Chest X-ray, PA view. Patient: 69 years old, sex M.
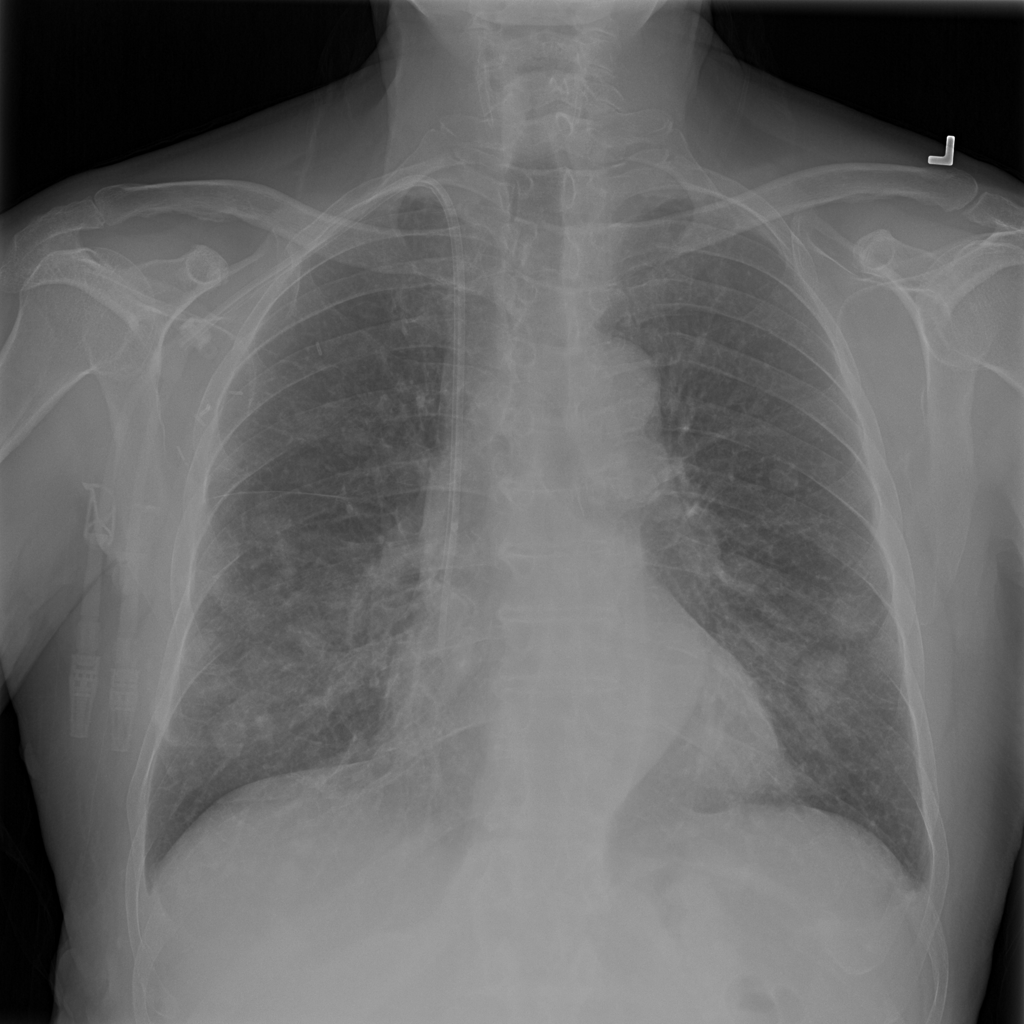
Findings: Nodule